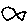
Label: fish